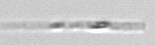
Label: Leptocylindrus